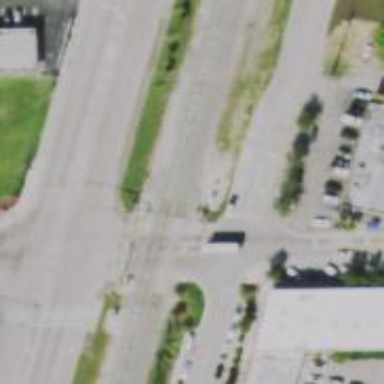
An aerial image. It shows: Railway crossing.